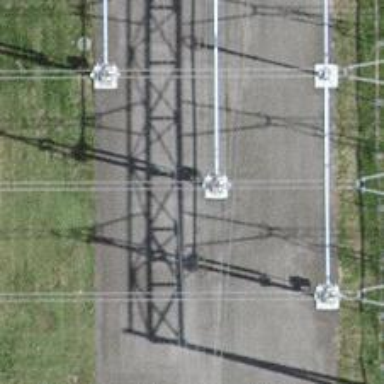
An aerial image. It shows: Switch used for power control.